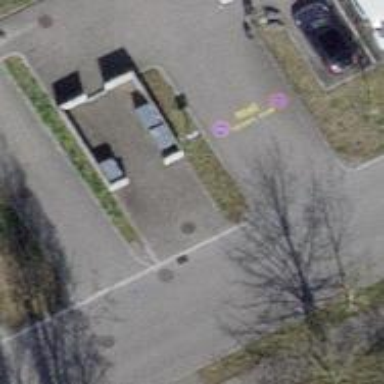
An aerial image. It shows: Paved parking aisle used as service road.